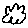
Label: cloud